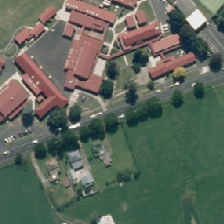
Land cover: urban_build_up